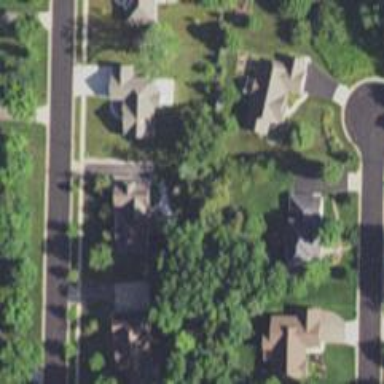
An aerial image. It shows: Neighborhood.